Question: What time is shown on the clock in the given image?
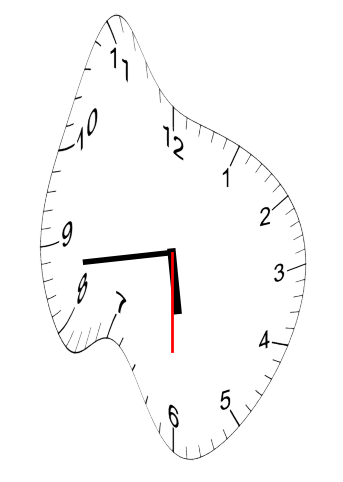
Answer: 05:43:30